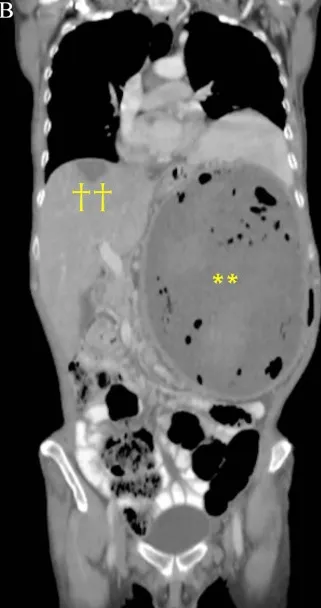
CT scan of 20 cm large left adrenocortical carcinoma (*) with segment 8 liver metastasis ( ). Necrosis on CT after liver TAE ) and embolization of the previously bleeding primary tumor (**) (B).
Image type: radiology (ct)